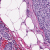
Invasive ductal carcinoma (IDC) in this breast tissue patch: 0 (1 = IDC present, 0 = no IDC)